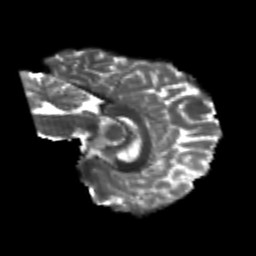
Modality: T2w
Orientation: sagittal
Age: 22
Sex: female
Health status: healthy
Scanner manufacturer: philips
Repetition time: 7.389 s
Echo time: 0.08599 s